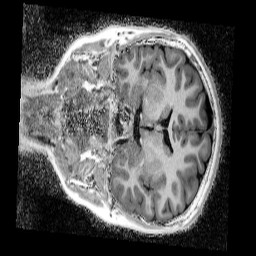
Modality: UNIT1_denoised
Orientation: coronal
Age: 11
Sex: male
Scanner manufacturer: siemens
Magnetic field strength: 3 T
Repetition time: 4 s
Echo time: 0.00299 s